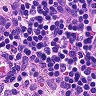
Metastatic tissue present: no